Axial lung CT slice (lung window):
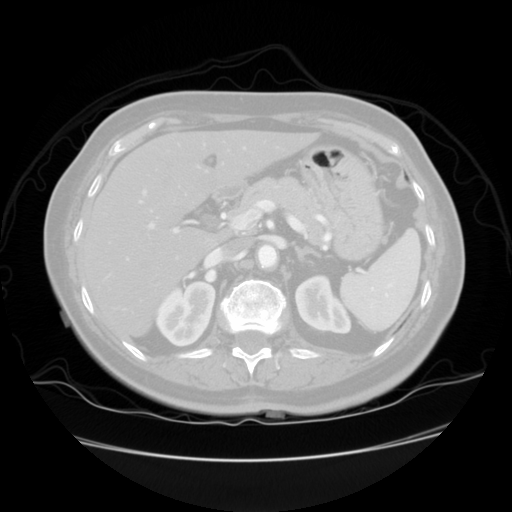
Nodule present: no